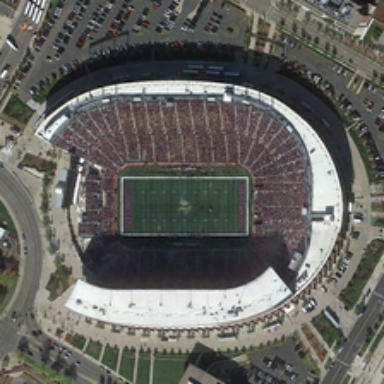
The bird's nest stadium is surrounded by vegetation regularly .